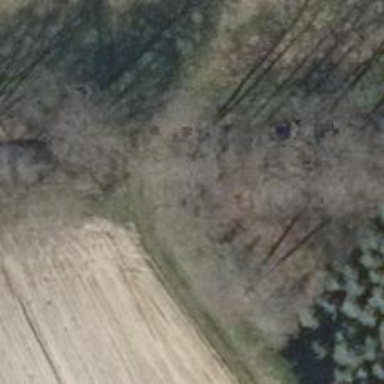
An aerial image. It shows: Row of trees in natural setting.